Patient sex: M
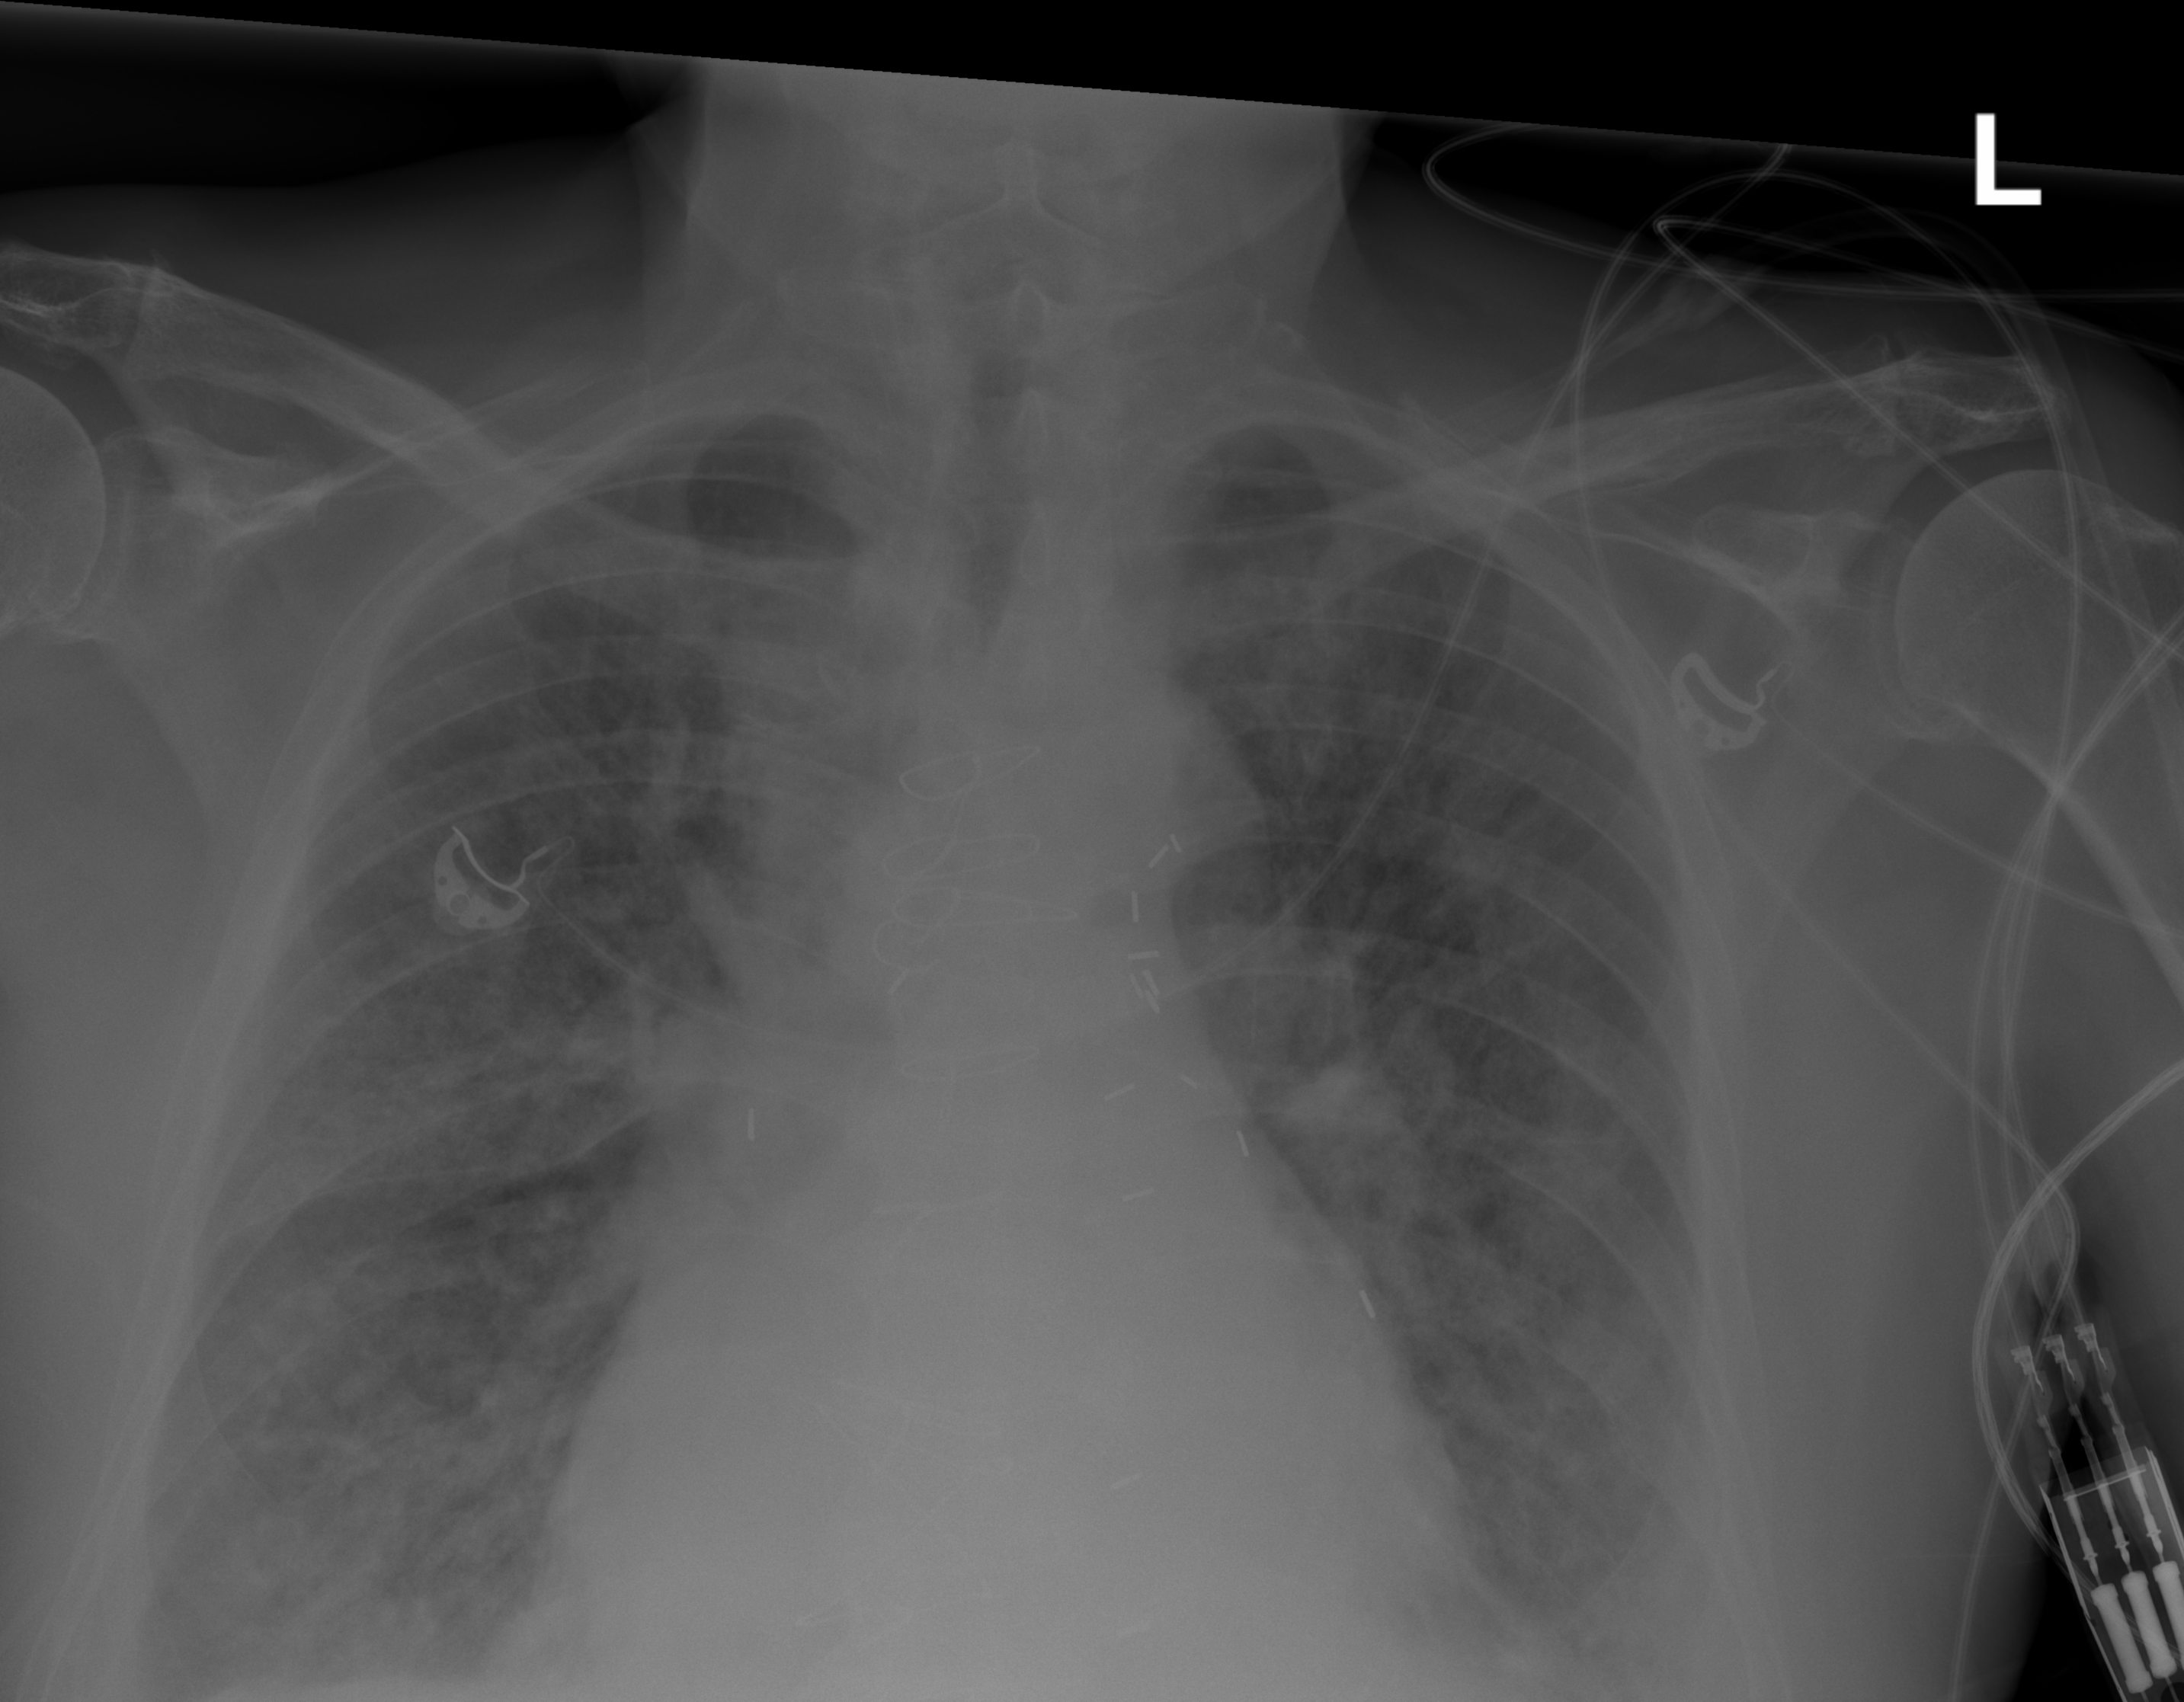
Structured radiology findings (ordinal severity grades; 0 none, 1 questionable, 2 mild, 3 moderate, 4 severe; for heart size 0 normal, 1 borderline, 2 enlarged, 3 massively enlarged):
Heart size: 0
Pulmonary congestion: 0
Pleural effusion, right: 2
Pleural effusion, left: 2
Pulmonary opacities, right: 3
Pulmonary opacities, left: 3
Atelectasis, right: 3
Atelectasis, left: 3